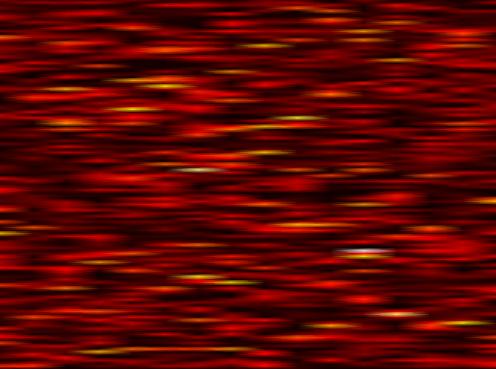
Label: OFDM